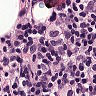
Metastatic tissue present: yes